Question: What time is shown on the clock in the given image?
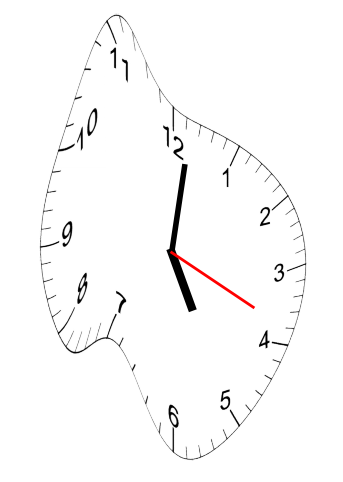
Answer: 05:01:19